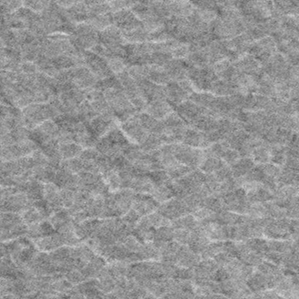
Label: frost